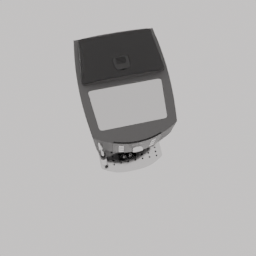
Label: appliances